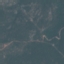
Land use / land cover class: HerbaceousVegetation